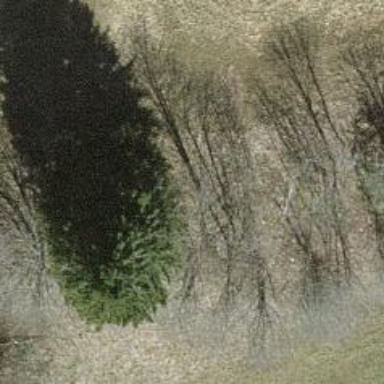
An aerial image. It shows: Single tag "natural: tree."